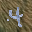
Label: 4